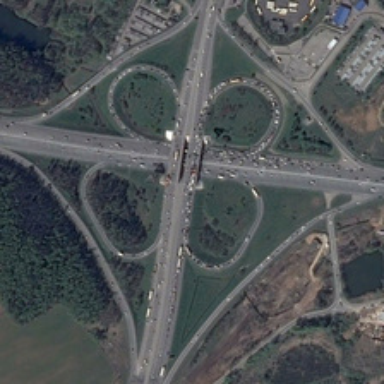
Many green plants are near a viaduct with many cars running .